Field crop: tomato
Growth stage: 1
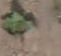
Species: solanum